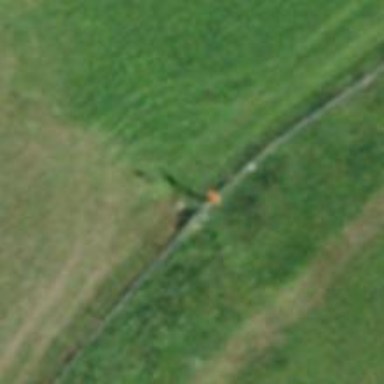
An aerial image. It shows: Pole with roof-covered pipeline marker.